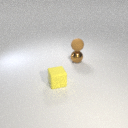
small brown rubber sphere above small brown metal sphere